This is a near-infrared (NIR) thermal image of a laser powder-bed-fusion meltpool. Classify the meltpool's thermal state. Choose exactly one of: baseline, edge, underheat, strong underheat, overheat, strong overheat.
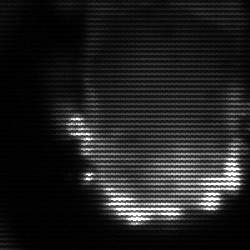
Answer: baseline